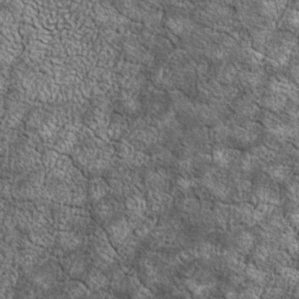
Label: non_frost